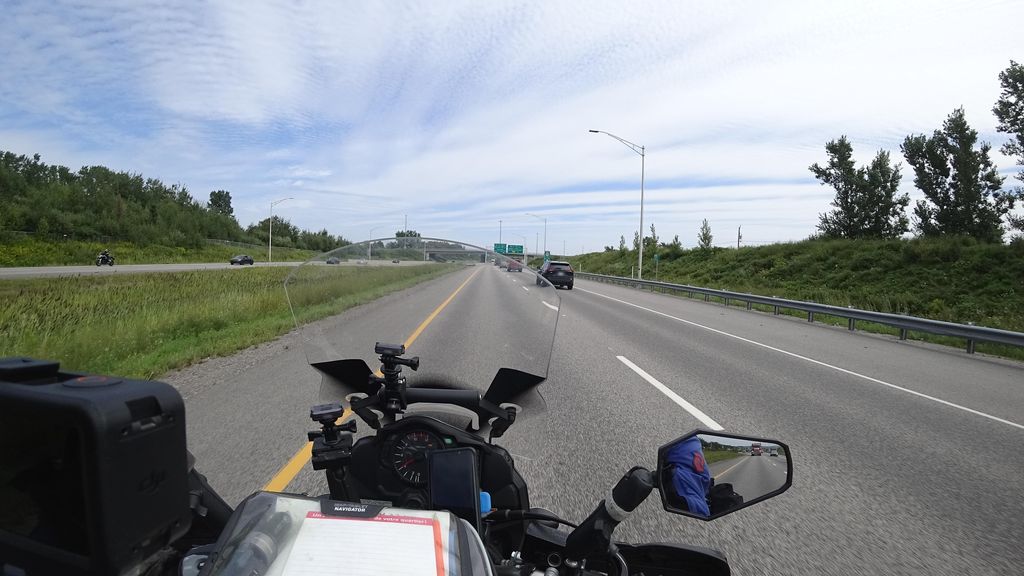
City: quebec_city